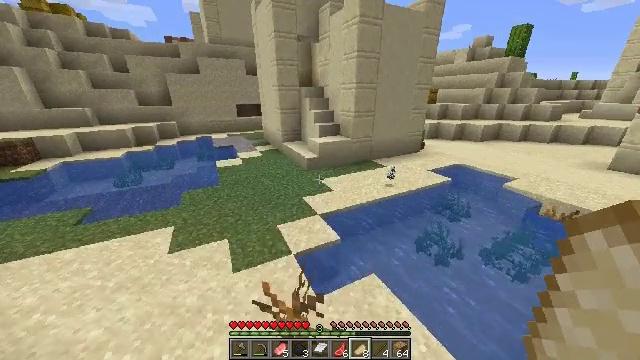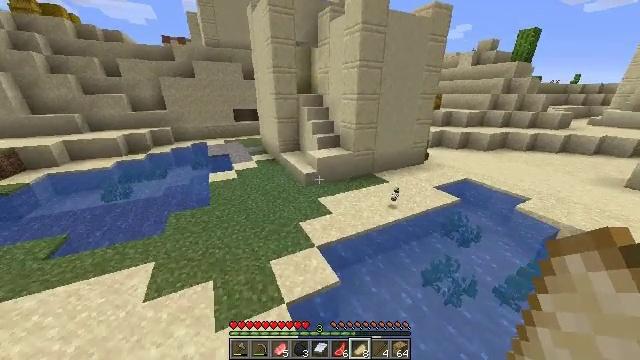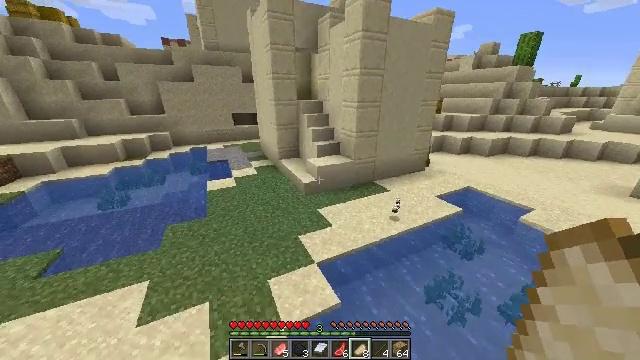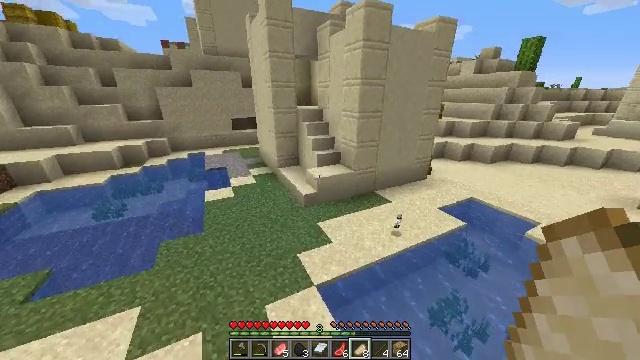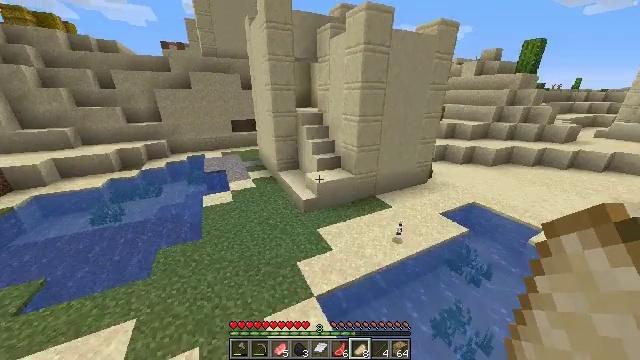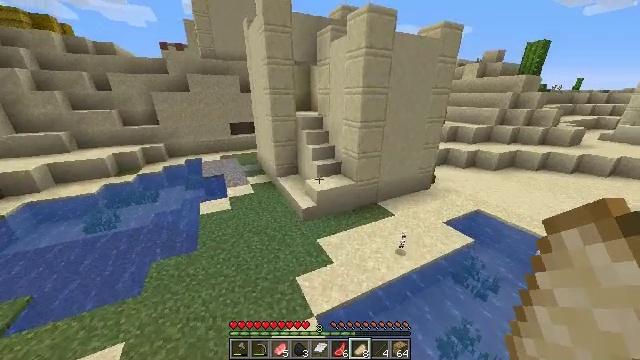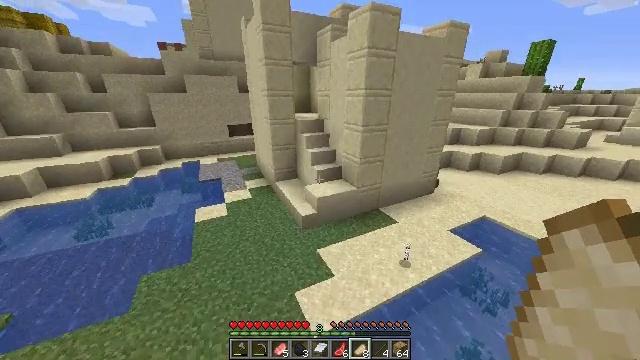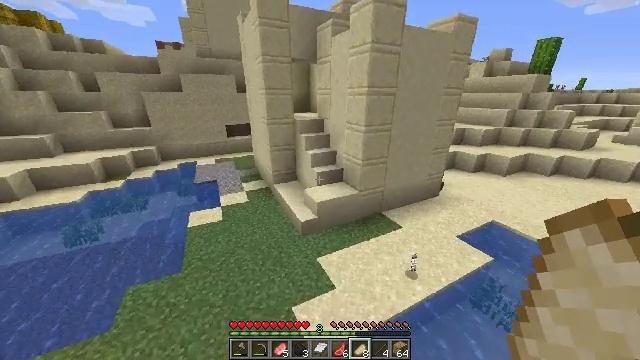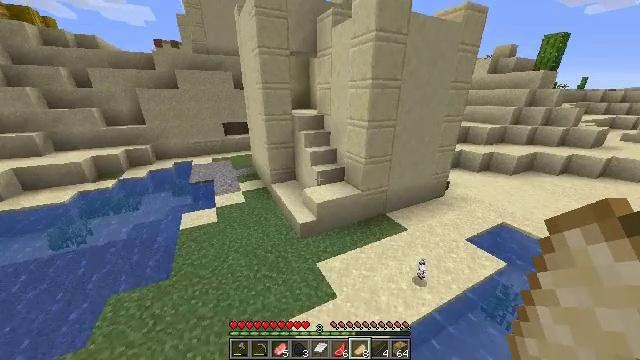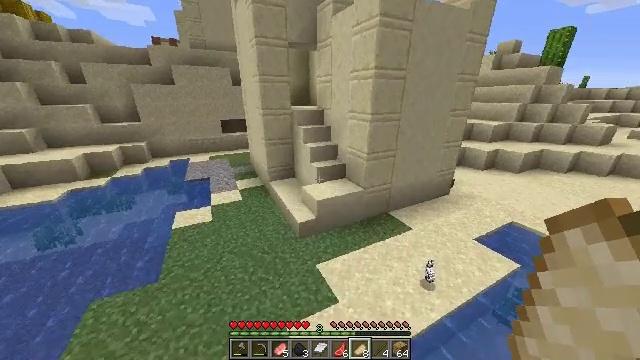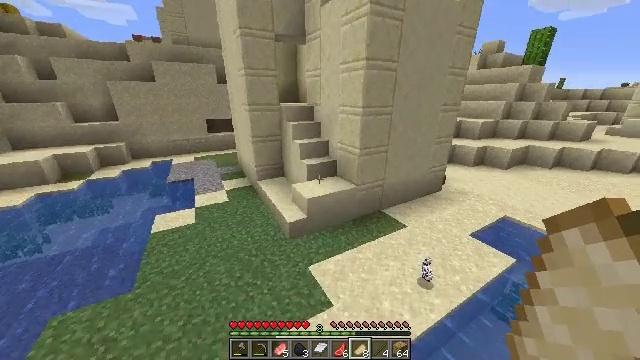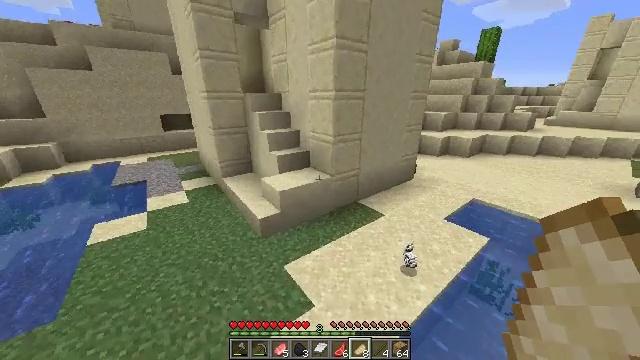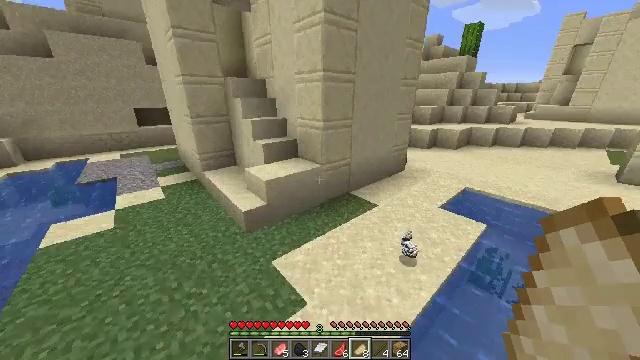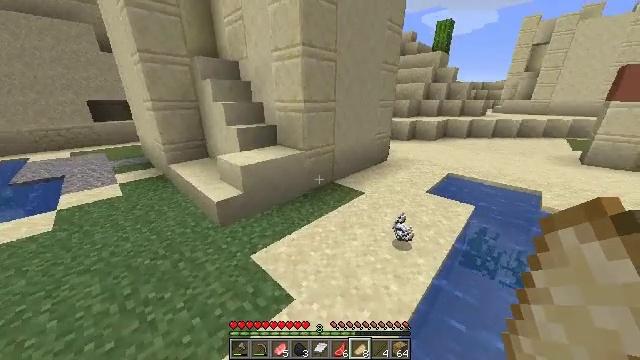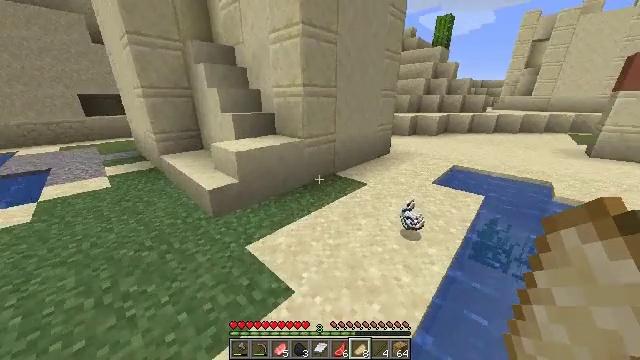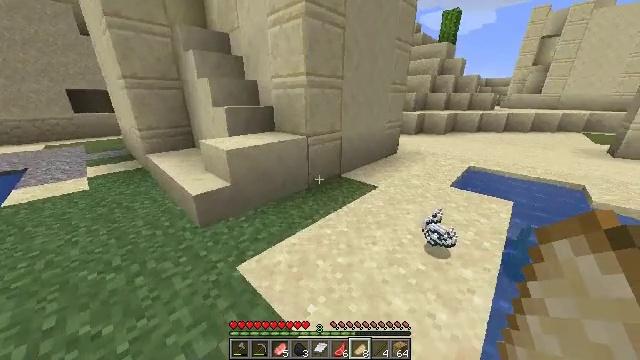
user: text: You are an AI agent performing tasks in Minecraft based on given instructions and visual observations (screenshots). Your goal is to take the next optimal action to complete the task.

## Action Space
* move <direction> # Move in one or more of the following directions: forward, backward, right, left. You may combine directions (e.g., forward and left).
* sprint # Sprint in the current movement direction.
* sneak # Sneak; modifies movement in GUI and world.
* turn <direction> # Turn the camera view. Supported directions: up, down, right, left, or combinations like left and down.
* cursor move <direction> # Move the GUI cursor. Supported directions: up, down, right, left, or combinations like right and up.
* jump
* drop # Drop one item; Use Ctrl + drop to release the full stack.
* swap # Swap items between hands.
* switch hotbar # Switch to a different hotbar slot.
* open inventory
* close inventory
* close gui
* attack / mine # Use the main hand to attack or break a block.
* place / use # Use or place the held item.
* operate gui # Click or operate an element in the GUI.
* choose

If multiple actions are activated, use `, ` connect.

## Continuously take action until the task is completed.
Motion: motion action
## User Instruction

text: Collect a hay block for crafting.
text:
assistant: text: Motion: move forward, sprint, jump
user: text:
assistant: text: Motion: move forward, sprint, jump
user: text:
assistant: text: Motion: move forward, sprint, jump
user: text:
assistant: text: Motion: move forward, sprint, jump
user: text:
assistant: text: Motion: move forward, sprint, jump
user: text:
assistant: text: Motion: move forward, sprint, jump
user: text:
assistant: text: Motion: move forward, sprint, jump
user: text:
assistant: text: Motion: move forward, sprint, jump
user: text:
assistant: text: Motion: move forward, sprint, jump
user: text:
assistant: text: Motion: move forward, sprint, turn right, jump
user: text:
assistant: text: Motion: move forward, sprint, turn right, jump
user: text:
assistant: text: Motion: move forward, sprint, turn right, jump
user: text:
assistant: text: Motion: move forward, sprint, turn right, jump
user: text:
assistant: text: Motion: move forward, sprint
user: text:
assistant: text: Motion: move forward, sprint
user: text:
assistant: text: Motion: move forward, sprint, turn left
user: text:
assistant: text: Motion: move forward, sprint, turn left and up
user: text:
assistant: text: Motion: move forward, sprint, turn left and up
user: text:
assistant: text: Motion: move forward, sprint, turn left
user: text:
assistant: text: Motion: move forward, sprint
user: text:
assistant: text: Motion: move forward, sprint
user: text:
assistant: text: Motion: move forward, sprint
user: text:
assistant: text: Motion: move forward, sprint
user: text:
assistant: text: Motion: move forward, sprint
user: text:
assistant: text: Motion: move forward, sprint, jump
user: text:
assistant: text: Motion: move forward, sprint, jump
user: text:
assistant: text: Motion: move forward, sprint, turn left, jump
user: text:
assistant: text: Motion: move forward, sprint, turn left, jump
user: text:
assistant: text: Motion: move forward, sprint, turn left, jump
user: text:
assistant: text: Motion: move forward, sprint